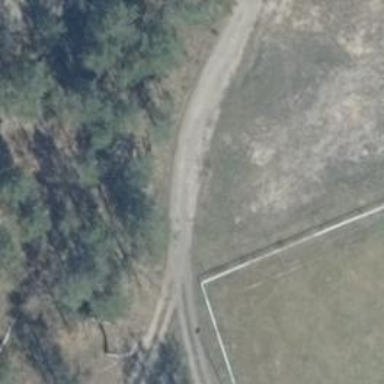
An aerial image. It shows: Emergency access point on the road.